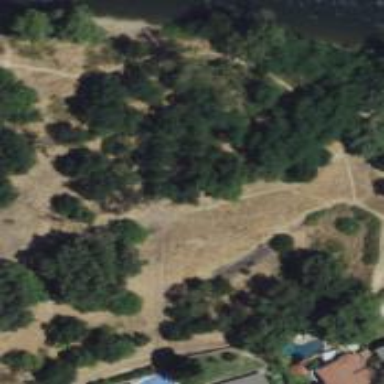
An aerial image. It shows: Path.